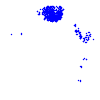
Particle: electron